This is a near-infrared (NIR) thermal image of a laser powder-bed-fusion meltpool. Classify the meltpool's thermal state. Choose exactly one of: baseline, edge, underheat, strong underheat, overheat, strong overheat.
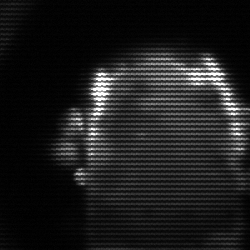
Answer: baseline